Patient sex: F
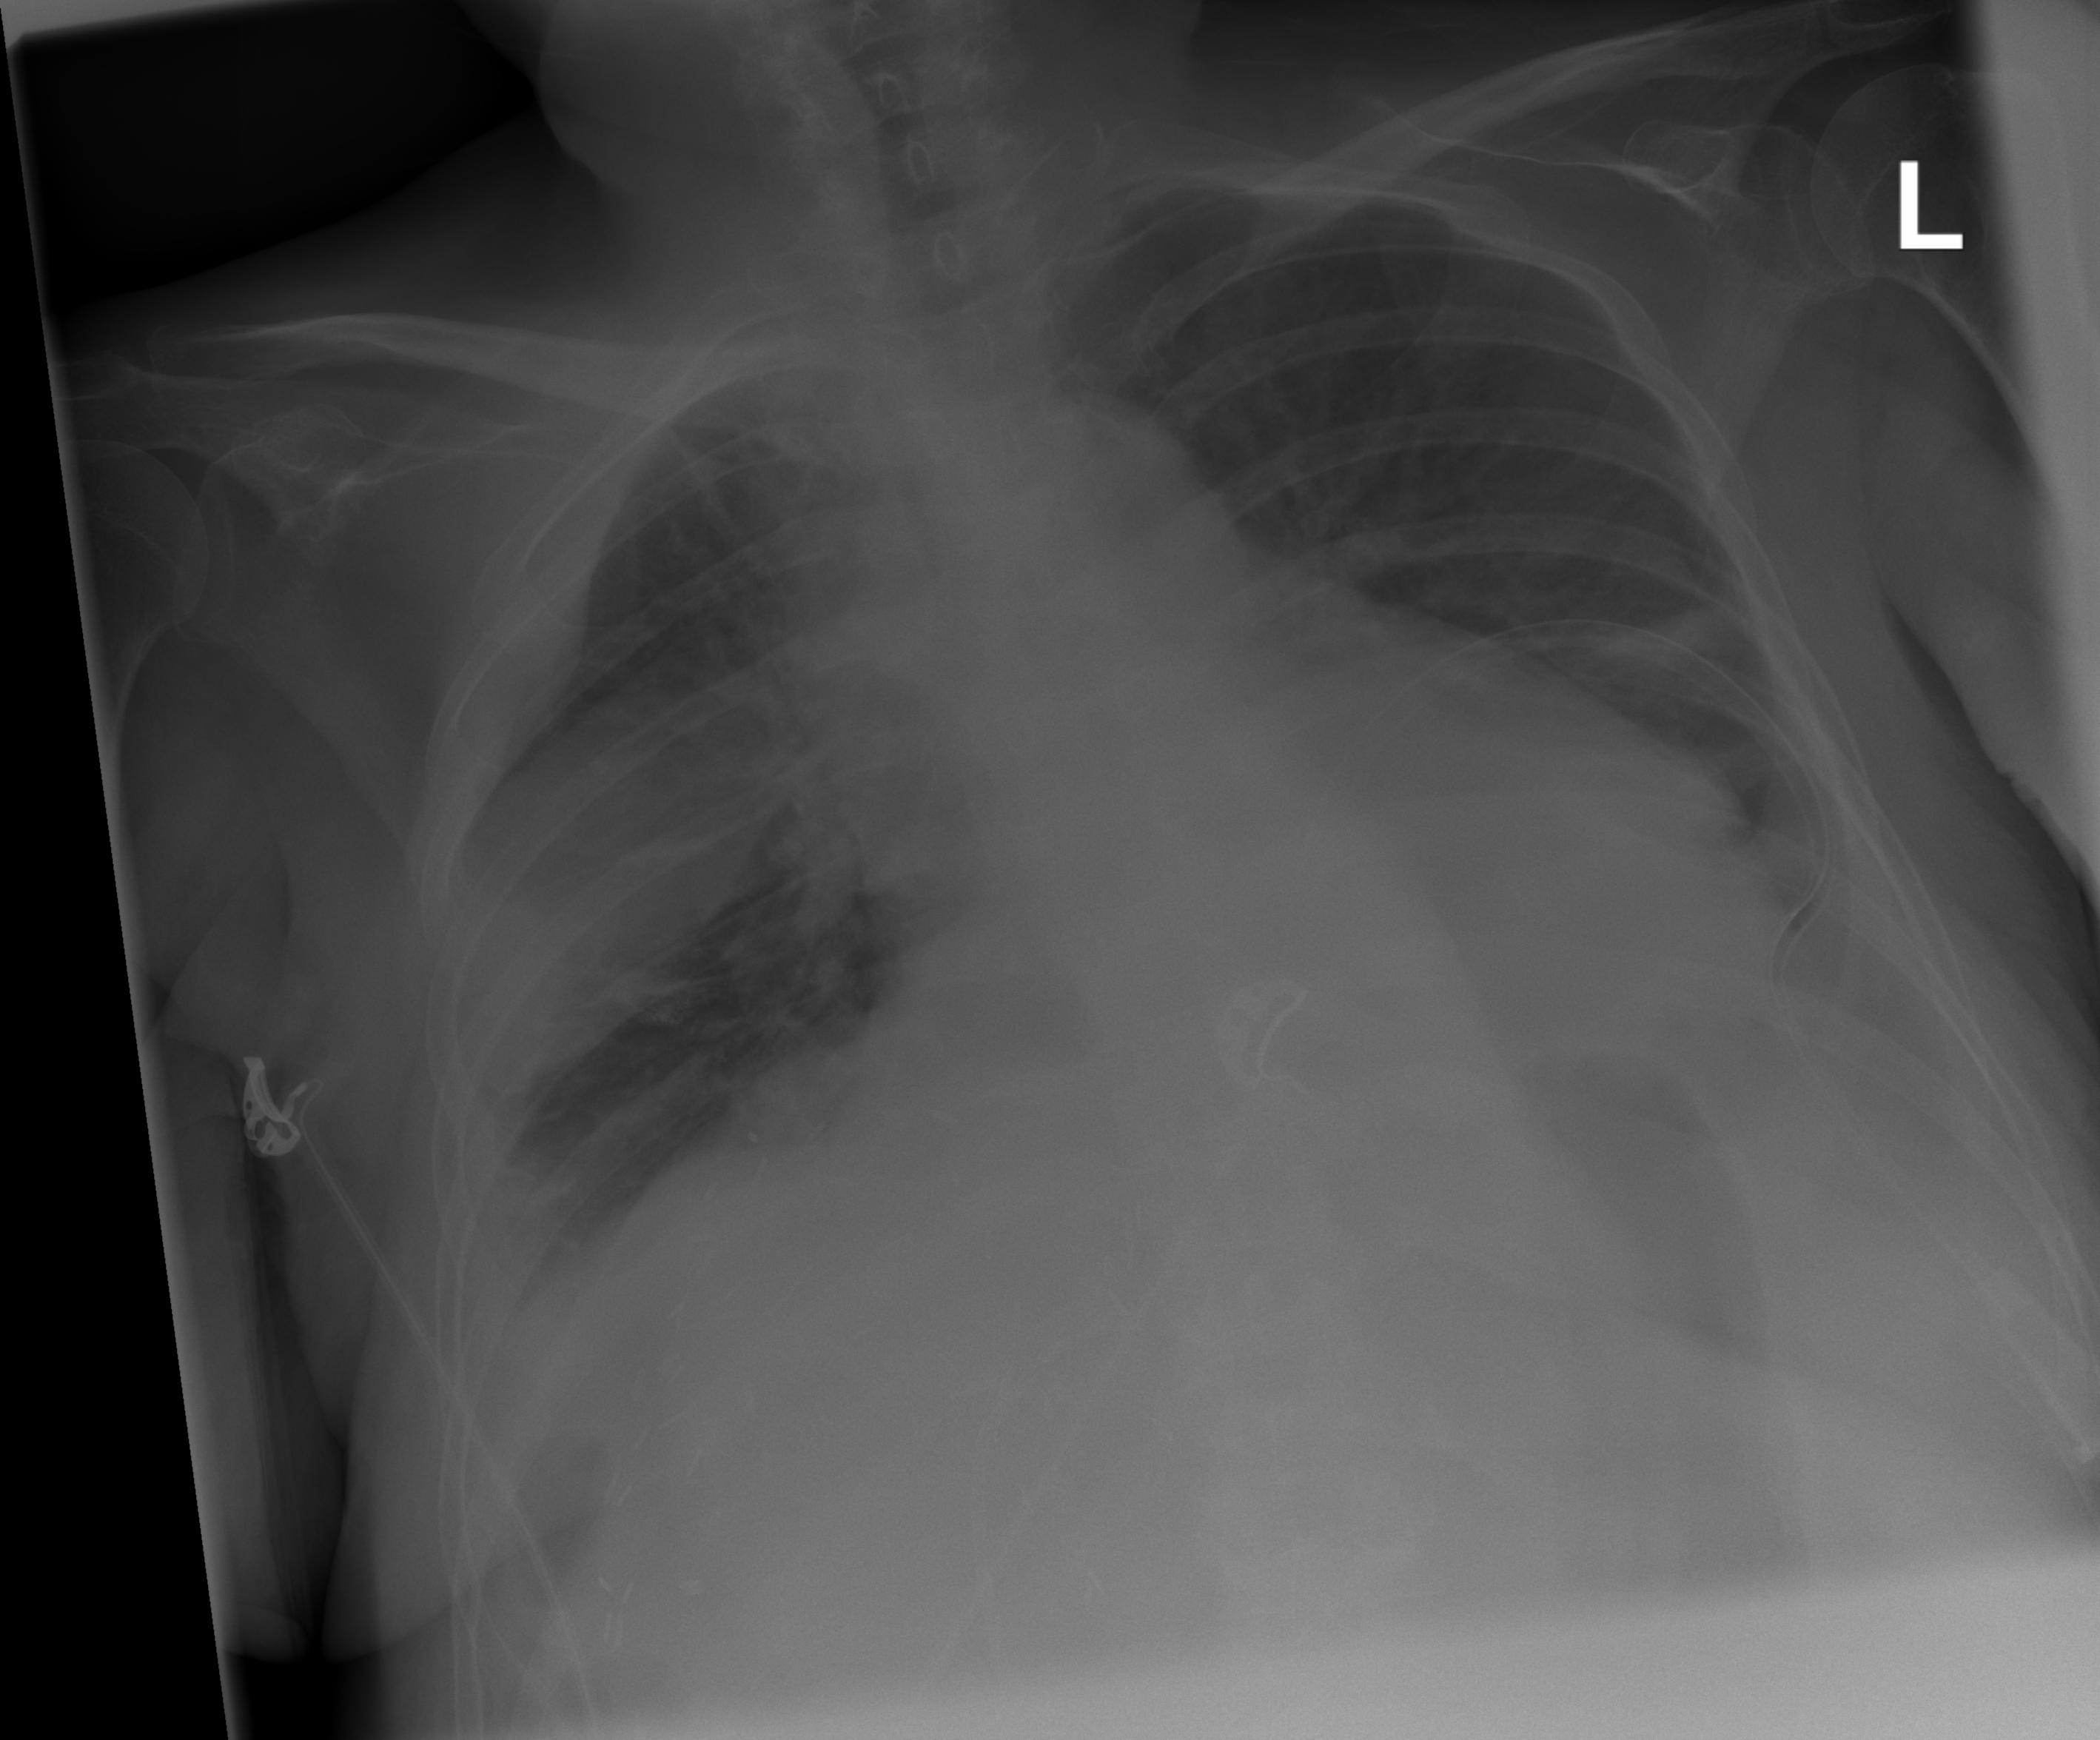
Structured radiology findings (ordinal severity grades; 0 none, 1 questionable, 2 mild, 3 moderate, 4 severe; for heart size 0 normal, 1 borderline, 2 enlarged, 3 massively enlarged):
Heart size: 2
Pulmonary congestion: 2
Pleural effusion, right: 3
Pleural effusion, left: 3
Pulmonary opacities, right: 3
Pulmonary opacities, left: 2
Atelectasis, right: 3
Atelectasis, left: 2